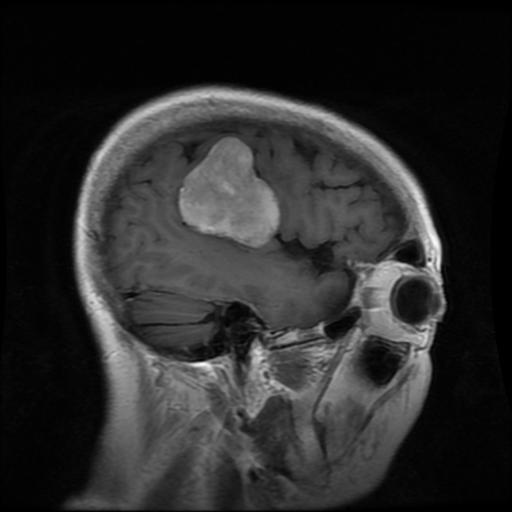
Label: meningioma